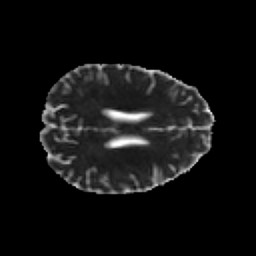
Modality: MD
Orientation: axial
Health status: healthy
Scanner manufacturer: philips
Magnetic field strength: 3 T
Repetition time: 6.964 s
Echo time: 0.092 s